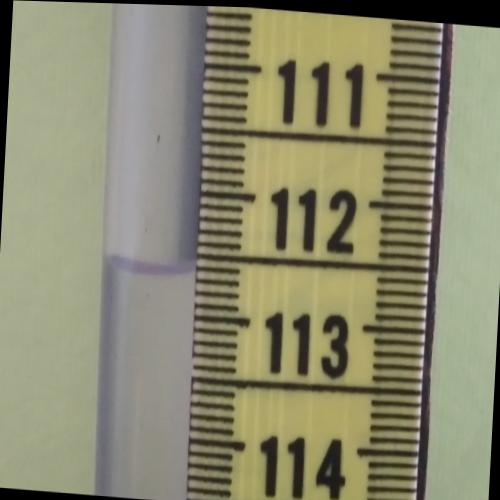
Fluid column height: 112.6 cm